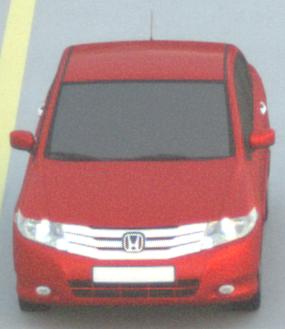
Make: Honda
Model: City
Detailed model: Gen. 6
Model produced from: 2008
Model produced until: 2013
Doors: 4
Color: red
Road condition: dry road
Daytime: sunrise or sunset
Contrast: medium contrast